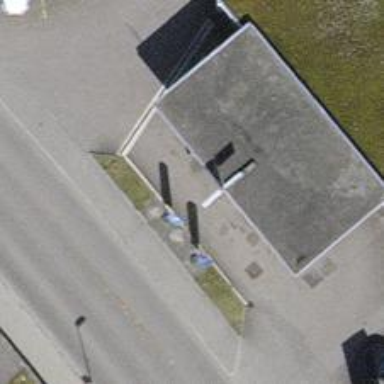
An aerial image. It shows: Fuel station.